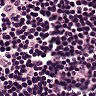
Metastatic tissue present: no